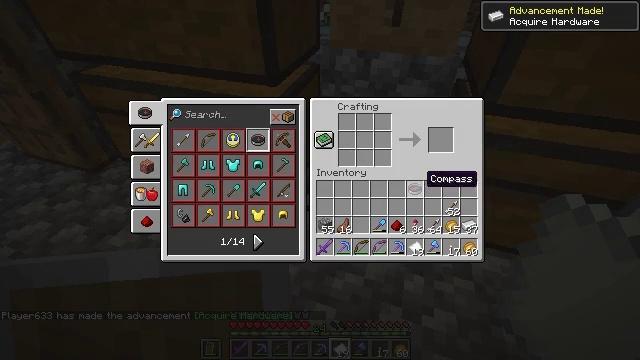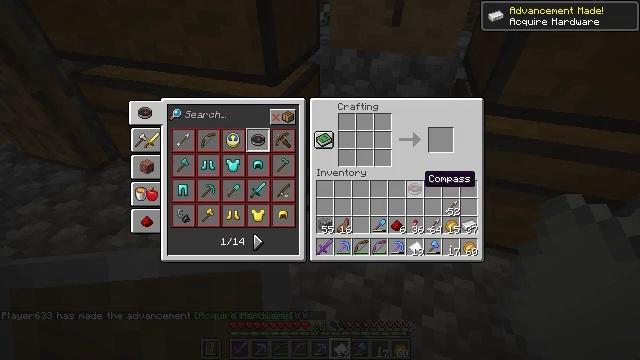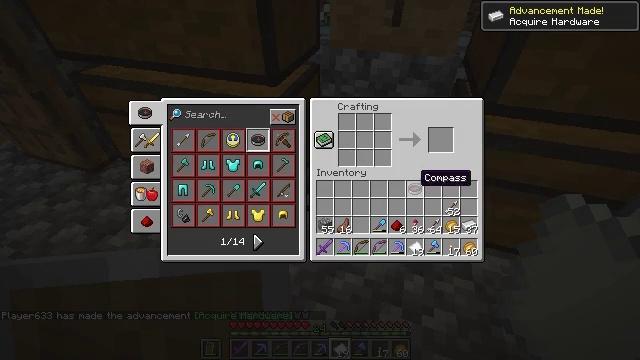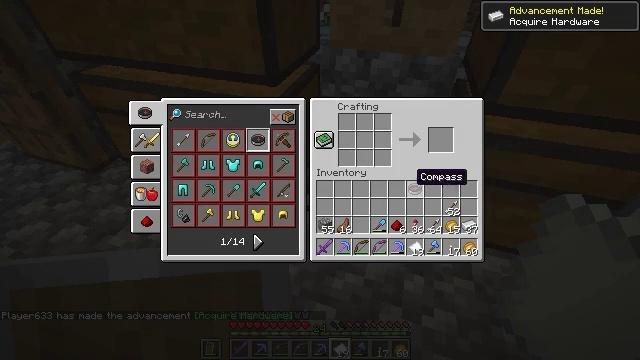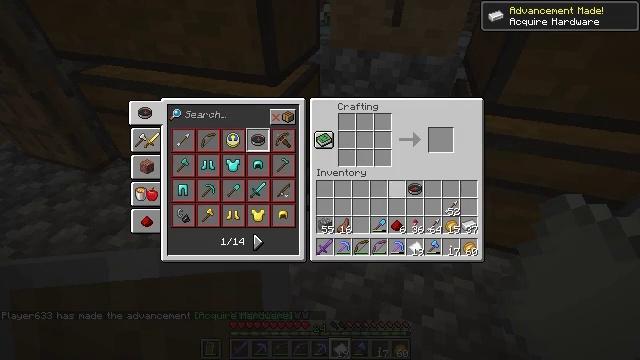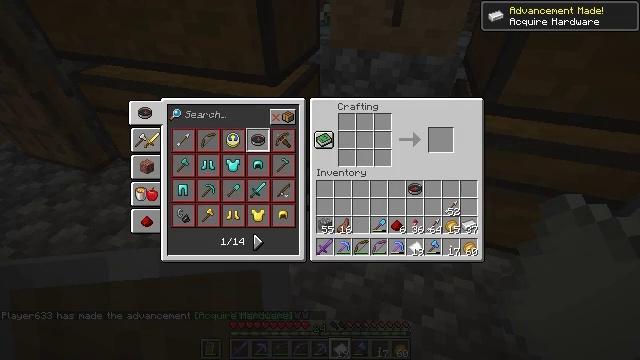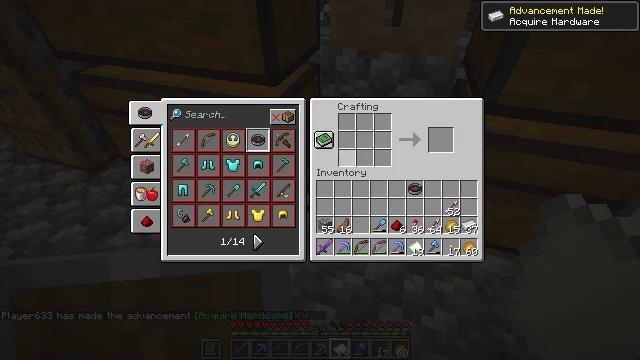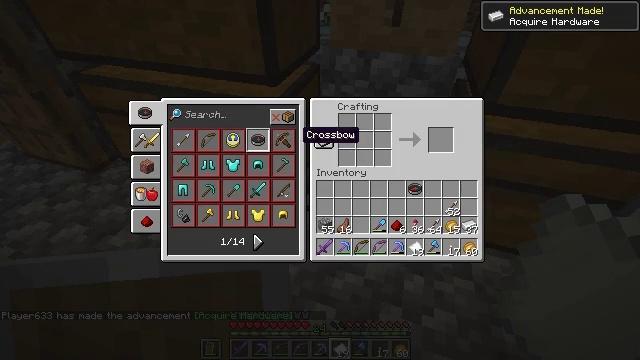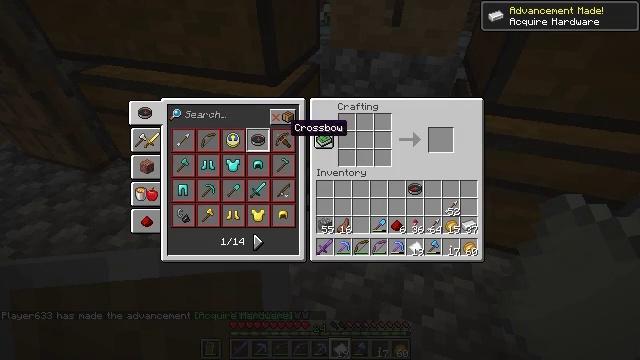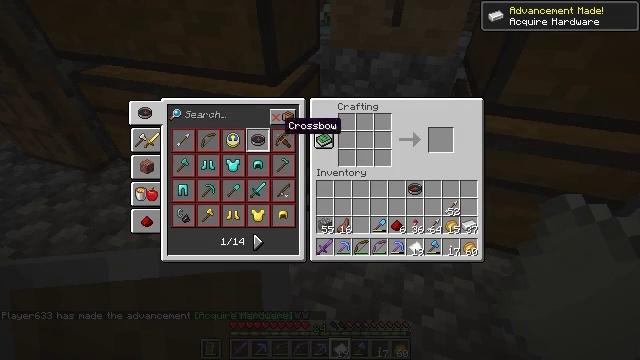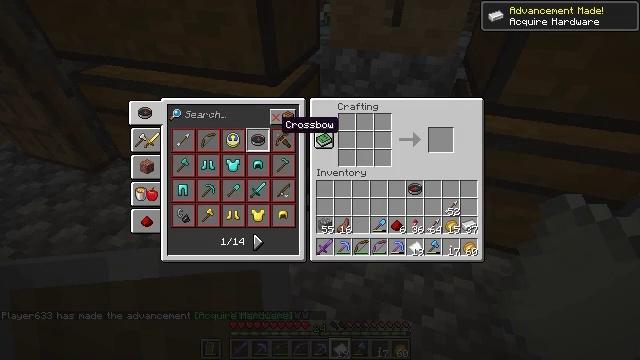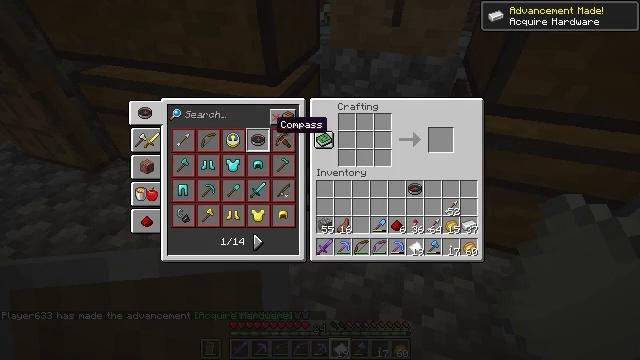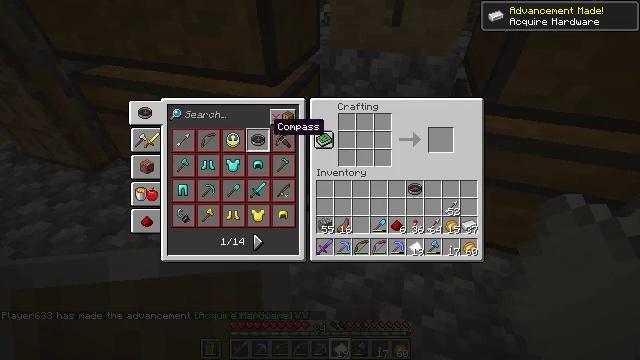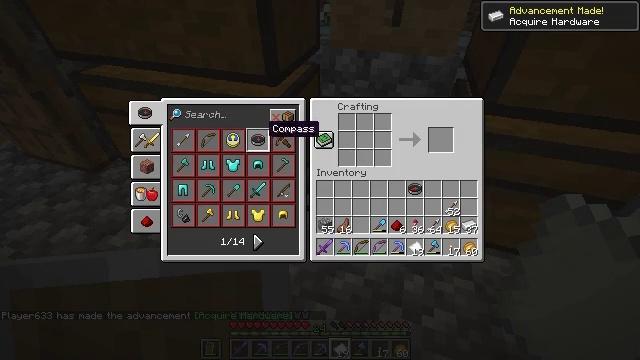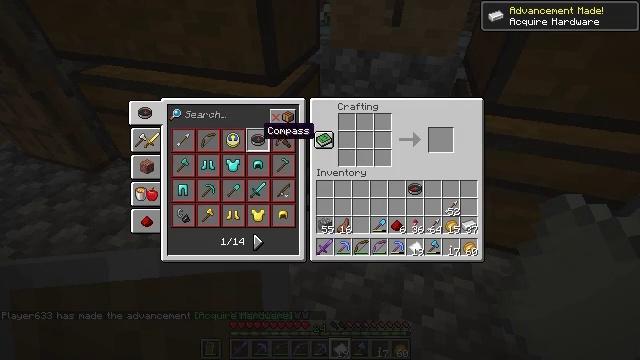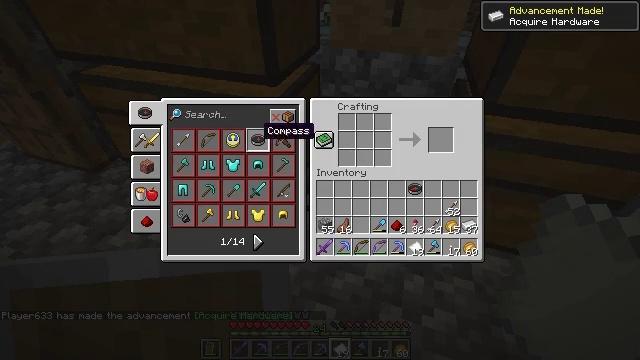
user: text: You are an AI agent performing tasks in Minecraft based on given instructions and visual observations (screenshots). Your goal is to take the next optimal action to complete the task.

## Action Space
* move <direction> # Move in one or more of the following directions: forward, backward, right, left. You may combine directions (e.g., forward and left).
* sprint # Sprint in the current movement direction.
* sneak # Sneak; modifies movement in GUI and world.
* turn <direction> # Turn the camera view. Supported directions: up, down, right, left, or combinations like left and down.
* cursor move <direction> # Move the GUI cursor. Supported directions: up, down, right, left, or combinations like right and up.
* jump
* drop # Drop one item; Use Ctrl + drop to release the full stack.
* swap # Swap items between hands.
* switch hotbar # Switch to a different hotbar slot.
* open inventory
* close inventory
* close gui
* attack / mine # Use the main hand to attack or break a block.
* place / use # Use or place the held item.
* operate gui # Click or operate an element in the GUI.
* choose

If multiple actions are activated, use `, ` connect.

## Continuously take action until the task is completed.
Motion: motion action
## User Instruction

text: Use iron ingots and redstone to craft a compass.
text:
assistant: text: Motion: no_op
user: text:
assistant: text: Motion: no_op
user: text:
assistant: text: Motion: no_op
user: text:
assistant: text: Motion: no_op
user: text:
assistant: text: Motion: cursor move left and up
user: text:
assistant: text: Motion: cursor move left and up
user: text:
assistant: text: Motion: cursor move left and up
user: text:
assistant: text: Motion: cursor move left and up
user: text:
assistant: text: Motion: no_op
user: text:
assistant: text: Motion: no_op
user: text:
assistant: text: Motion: no_op
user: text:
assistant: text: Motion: no_op
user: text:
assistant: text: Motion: no_op
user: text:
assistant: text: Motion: no_op
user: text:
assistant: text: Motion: no_op
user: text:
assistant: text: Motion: operate gui
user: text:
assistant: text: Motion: operate gui
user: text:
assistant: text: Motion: cursor move right
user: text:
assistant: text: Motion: cursor move right
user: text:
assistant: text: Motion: cursor move right
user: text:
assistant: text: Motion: cursor move right
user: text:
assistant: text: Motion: cursor move right
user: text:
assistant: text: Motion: cursor move right
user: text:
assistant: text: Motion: no_op
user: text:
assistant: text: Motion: no_op
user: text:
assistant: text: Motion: no_op
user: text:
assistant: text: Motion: no_op
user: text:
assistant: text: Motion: no_op
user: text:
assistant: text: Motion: no_op
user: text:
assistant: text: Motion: no_op